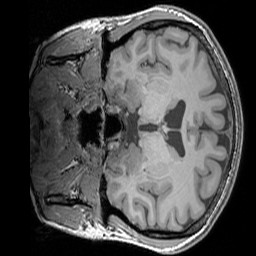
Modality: T1w
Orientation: coronal
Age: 20
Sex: female
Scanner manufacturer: siemens
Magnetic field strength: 3 T
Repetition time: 1.83 s
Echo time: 0.00303 s